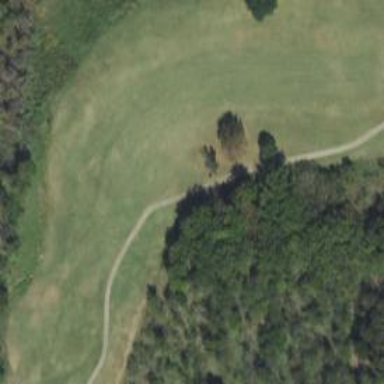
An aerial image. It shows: Golf fairway surrounded by grass.